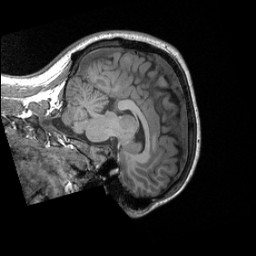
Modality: T1w
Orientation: sagittal
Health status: healthy
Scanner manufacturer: siemens
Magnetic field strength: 3 T
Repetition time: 2.3 s
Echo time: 0.00285 s